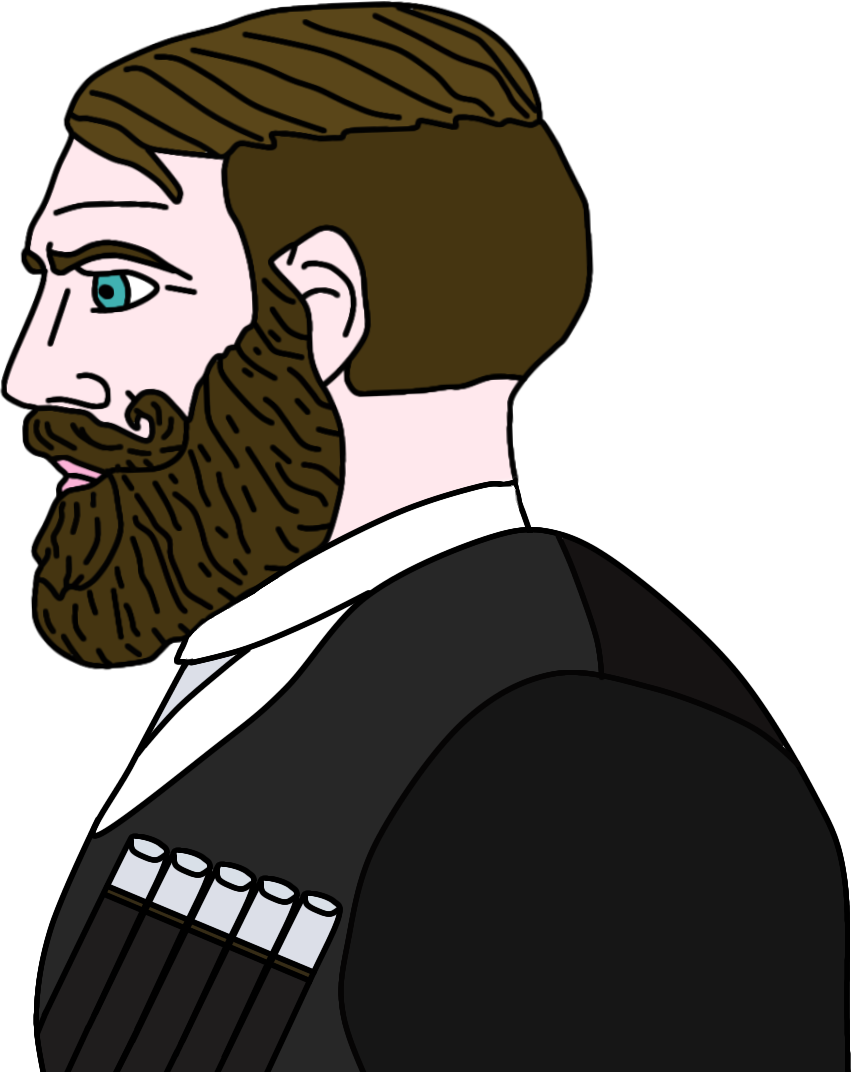
Label: 4_Yes_Chad